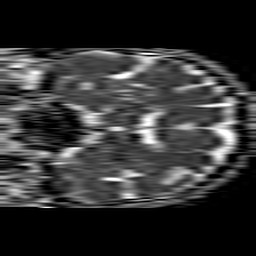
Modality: ADC
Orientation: coronal
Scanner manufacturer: philips
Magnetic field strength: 1.5 T
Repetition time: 4.6 s
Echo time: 0.08631 s